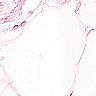
Metastatic tissue present: no